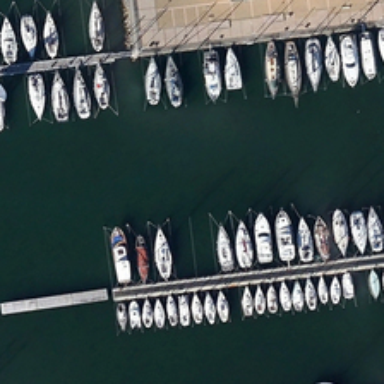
Many white boats were parked on the pier .